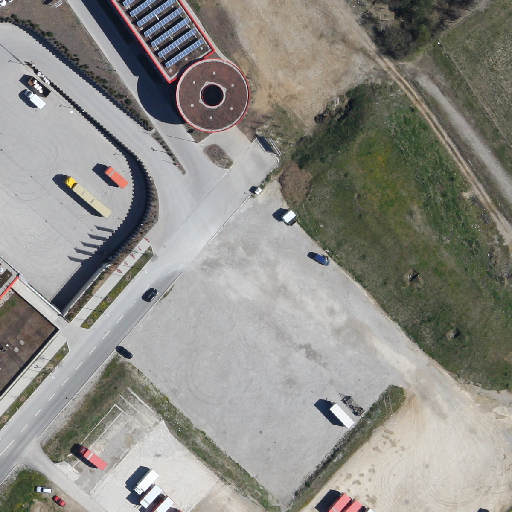
Referring expression: car in the parking area